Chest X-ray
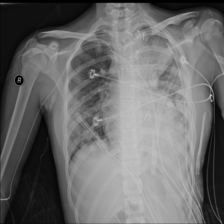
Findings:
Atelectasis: negative
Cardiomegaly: negative
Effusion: negative
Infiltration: negative
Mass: negative
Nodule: positive
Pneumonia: negative
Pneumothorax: positive
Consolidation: positive
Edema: negative
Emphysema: negative
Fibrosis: negative
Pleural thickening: negative
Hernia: negative